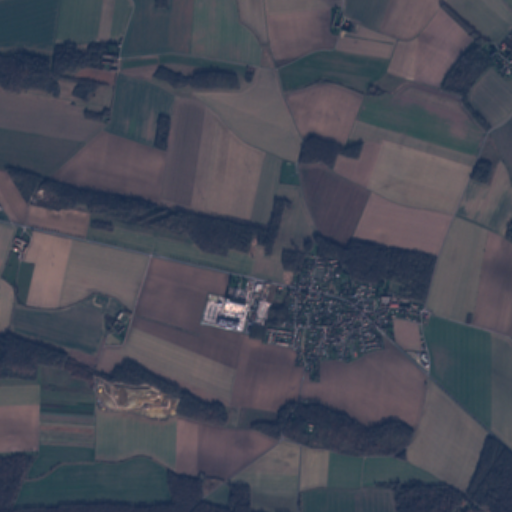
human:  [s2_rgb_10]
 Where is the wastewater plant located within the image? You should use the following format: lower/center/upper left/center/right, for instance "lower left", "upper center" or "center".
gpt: The wastewater plant is located in the lower center of the image.
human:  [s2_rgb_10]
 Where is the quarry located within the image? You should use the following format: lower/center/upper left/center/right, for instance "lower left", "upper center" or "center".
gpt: There is no quarry in the image.